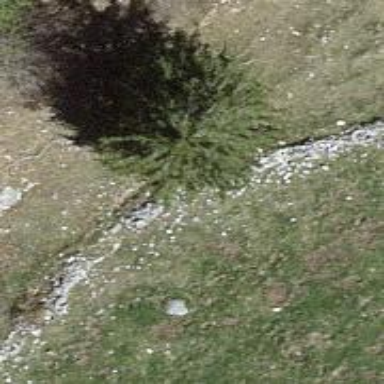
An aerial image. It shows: Wall made of dry stone.